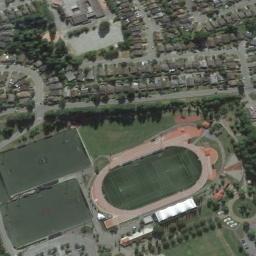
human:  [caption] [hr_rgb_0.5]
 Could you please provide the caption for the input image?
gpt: The ground track field is surrounded by lots of houses arranged neatly and some other sports areas are next to the ground track field .

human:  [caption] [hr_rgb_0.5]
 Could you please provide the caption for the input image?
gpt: There's a little track in the upper left corner .

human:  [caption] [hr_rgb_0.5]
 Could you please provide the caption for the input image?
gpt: There are many buildings next to the ground track field .

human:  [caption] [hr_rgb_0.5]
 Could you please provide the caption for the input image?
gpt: Track and field are built on the lawn next to the forest and buildings .

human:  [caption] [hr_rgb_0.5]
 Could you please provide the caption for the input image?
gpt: There are many buildings around the ground track field .